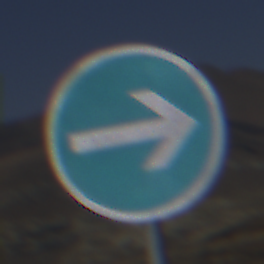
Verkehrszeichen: VorgeschriebeneFahrtrichtungHierRechts
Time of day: Midday
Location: Outdoor (Nature)
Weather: Clear
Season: NotSpecified
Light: Natural